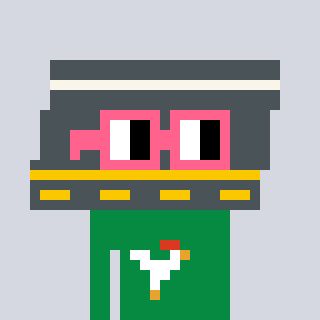
a pixel art character with square pink glasses, a road-shaped head and a green-colored body on a cool background